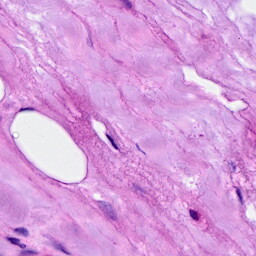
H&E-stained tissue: Breast